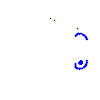
Particle: pion